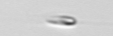
Label: flagellate_morphotype3